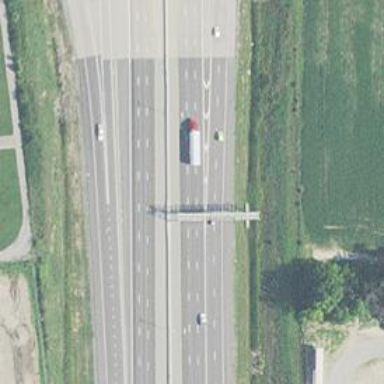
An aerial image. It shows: Motorway link.